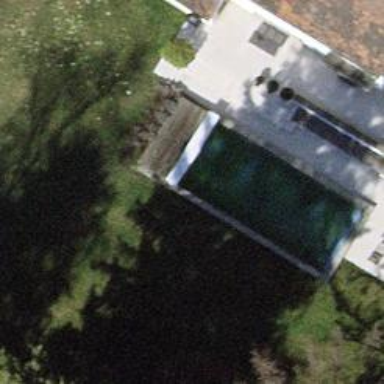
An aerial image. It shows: Swimming pool located in leisure land.